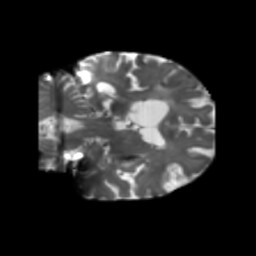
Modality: T2w
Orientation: coronal
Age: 75
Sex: female
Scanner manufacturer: siemens
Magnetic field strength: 3 T
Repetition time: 5.25 s
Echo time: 0.08 s